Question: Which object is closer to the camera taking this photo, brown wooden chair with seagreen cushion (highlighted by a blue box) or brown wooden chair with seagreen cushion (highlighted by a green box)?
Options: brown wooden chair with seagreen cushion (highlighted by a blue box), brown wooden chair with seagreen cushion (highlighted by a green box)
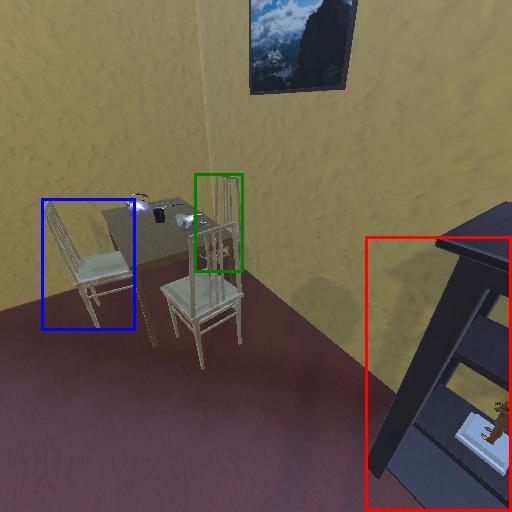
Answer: brown wooden chair with seagreen cushion (highlighted by a blue box)